Question: Trying to figure out but still cant find a way how I can make one droppable and sortable target for few draggable portlets.
I based on this tutorial:
<URL>
What i'm trying to do is
The idea is to drag small portlets in to big red portlet (i already success to do) but i want to do it with aligning horizontally (means sorting, not just dropping it wherever), i succeed also to do it verticaly, not good for me(
My current js code looklike this (tried already different combinations):
'''
$(function() {
$( "#draggablegrey" ).draggable({ });
$( "#draggableblue" ).draggable({
connectWith: '#droppable',
});
$( "#droppable" ).sortable({
connectWith: '#droppable' }); });
'''
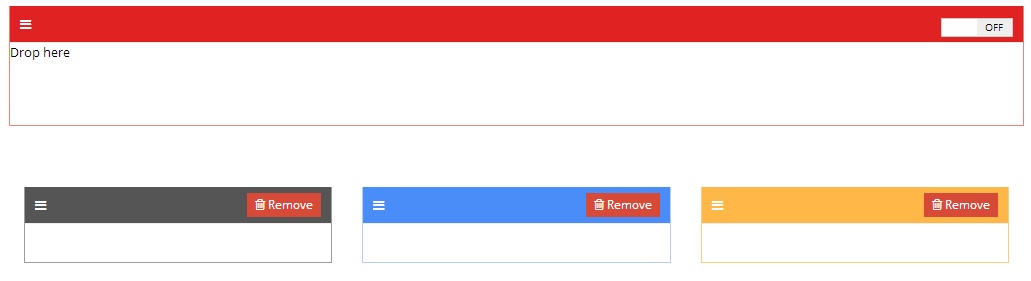
Answer: From jQuery UI's website: -> "Draggables are built to interact seamlessly with sortables."
It is possible you can try to follow this example from jQuery UI: <URL>
Also for sorting horizontally add a line of css in your style:
'''
#sortable>div { float: left; }
'''
after this you should be able to move them and sort them horizontally.
This fiddle is from someone else <URL>